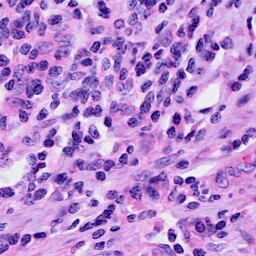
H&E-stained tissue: Cervix